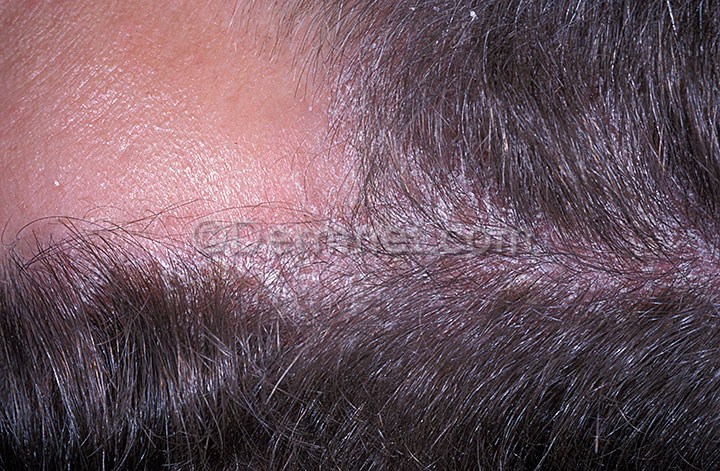
Disease: Psoriasis pictures Lichen Planus and related diseases